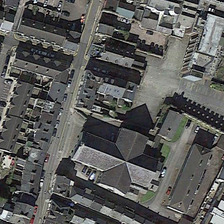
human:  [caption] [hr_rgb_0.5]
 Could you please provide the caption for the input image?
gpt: we can see a cross shaped church with dark grey roof .

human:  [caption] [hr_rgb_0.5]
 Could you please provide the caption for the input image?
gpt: a cross shaped church is located among rows of houses and parking lots .

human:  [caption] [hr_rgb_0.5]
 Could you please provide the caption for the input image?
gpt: a cross shaped church is located among rows of houses and parking lots .

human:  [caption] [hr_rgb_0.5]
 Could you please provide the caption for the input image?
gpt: the cross shape church is over against to some black blocks .

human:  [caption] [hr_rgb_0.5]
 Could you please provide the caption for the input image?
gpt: many buildings are around a church .